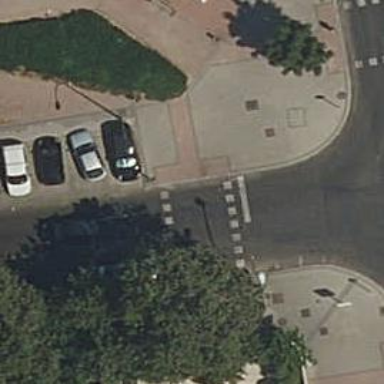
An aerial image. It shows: Road crossing with traffic signals.